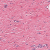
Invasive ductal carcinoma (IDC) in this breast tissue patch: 0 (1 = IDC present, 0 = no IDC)